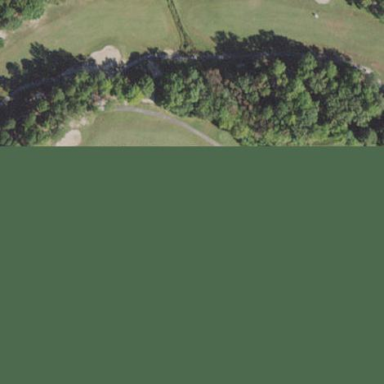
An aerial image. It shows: Area with grass used as rough in golf course.